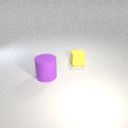
small yellow rubber cube to the right of large purple rubber cylinder